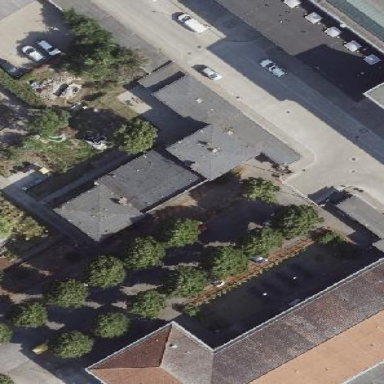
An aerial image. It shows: Office building.